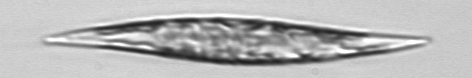
Label: Pleurosigma